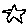
Label: star